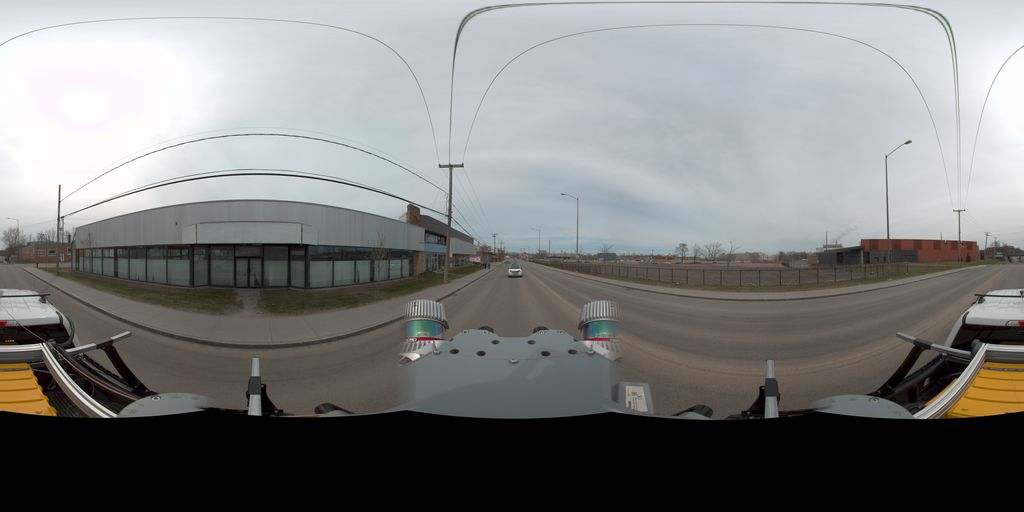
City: quebec_city